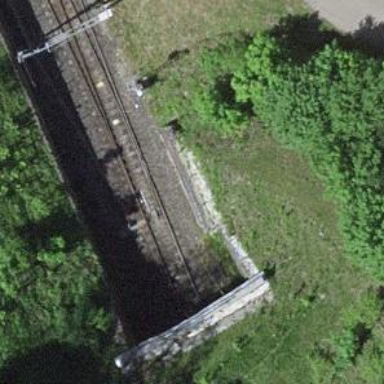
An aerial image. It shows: Railway switch.